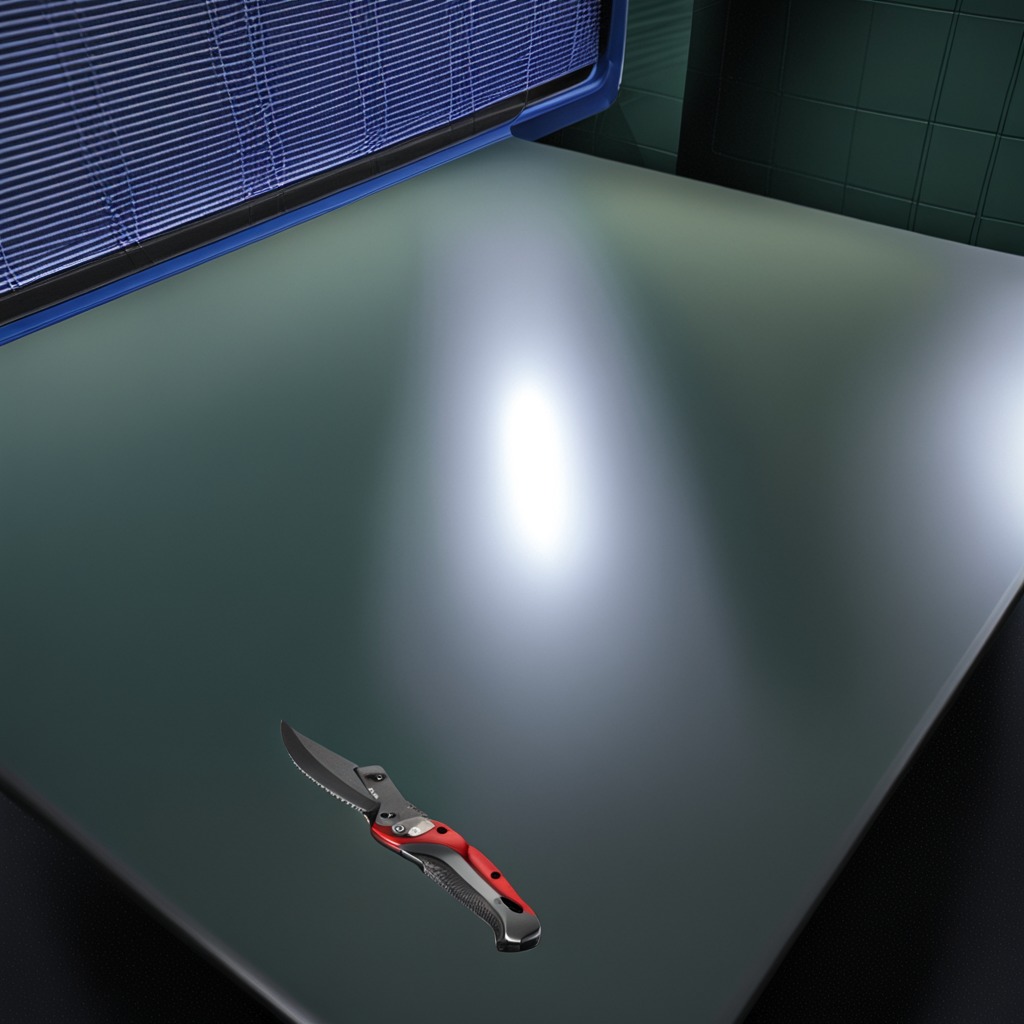
A utility knife is lying on the clean empty table in a railway signal maintenance room.